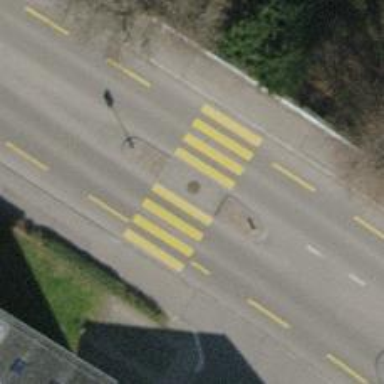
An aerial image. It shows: Uncontrolled zebra crossing on the road.